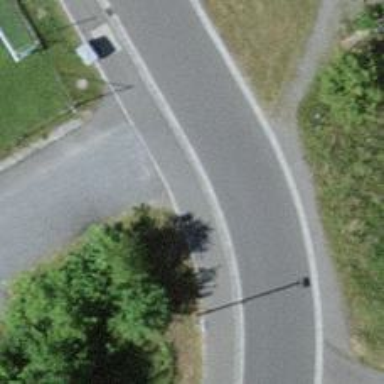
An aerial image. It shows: Sidewalk along the footway.